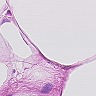
Metastatic tissue present: no